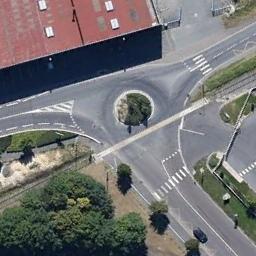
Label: roundabout